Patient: sex M, age 69
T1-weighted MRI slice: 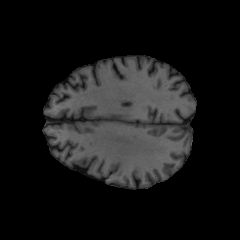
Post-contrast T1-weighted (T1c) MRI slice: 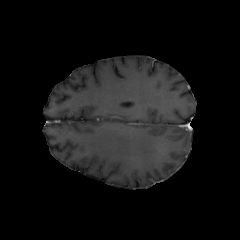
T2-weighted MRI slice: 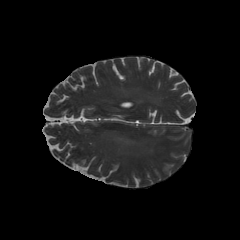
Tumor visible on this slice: yes
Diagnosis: Glioblastoma, IDH-wildtype
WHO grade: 4